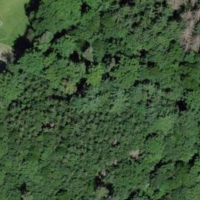
EUNIS habitat code: 41
Species observed at this site:
Argentina anserina